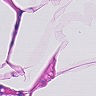
Metastatic tissue present: no